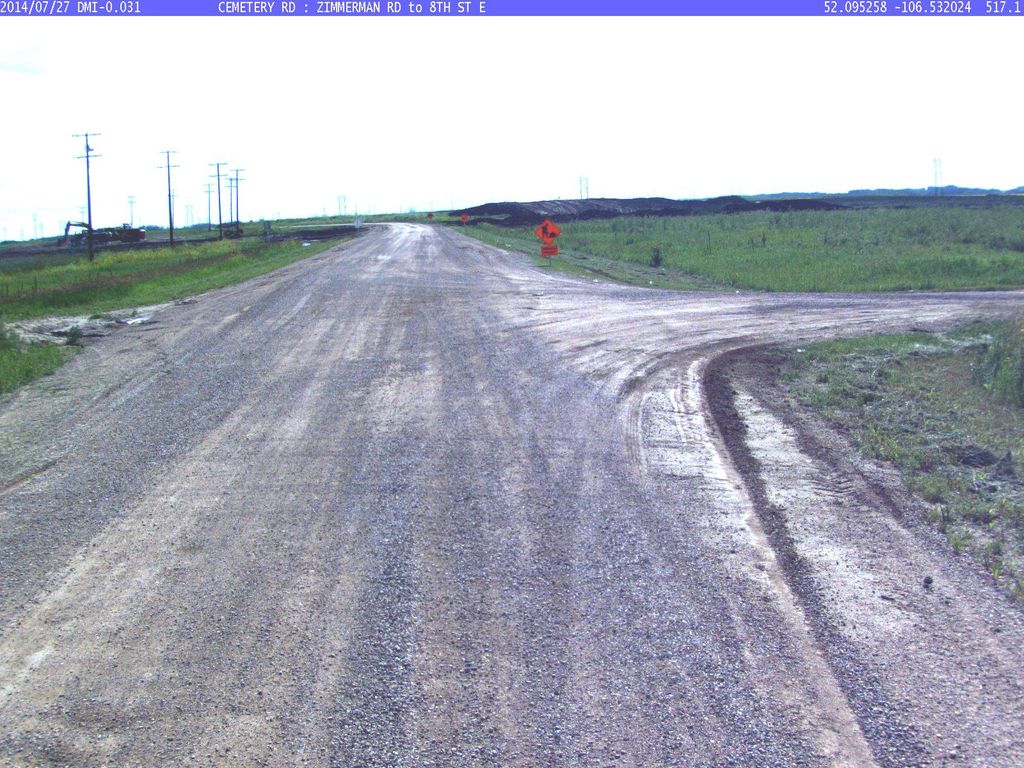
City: saskatoon